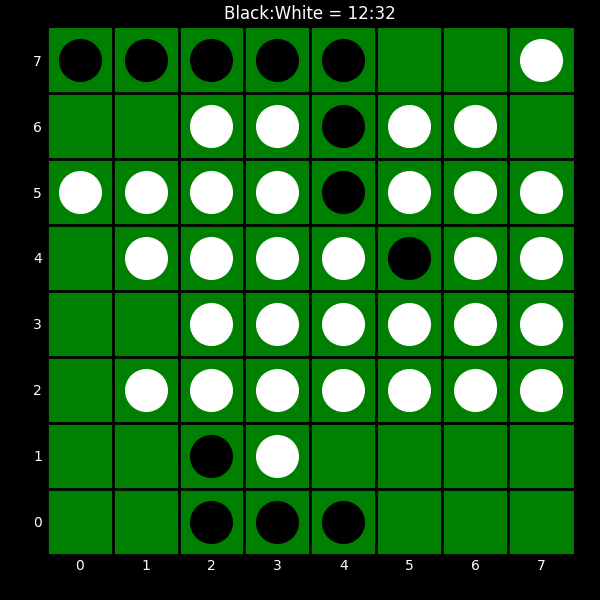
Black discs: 12
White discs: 32